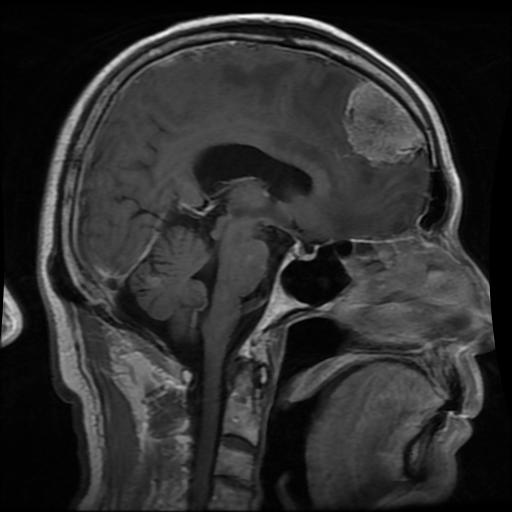
Label: meningioma